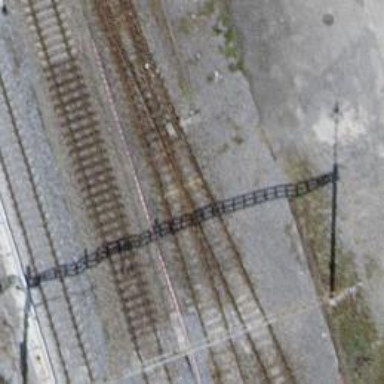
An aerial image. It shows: Railway switch.